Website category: book
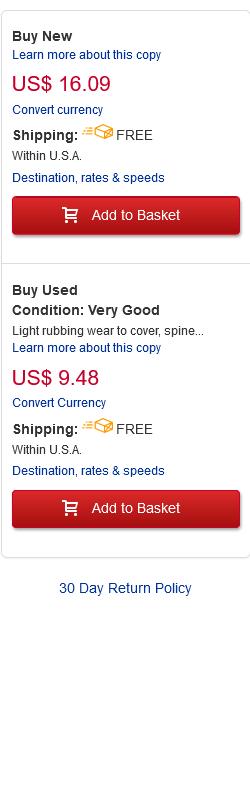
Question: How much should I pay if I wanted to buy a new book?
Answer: US$ 16.09

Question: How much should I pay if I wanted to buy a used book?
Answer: US$ 9.48

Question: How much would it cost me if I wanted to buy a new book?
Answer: US$ 16.09

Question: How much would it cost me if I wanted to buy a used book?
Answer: US$ 9.48

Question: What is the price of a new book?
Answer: US$ 16.09

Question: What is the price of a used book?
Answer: US$ 9.48

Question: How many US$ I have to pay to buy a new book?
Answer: US$ 16.09

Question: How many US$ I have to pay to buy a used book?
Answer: US$ 9.48

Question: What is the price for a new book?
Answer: US$ 16.09

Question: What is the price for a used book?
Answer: US$ 9.48

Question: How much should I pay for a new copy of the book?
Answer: US$ 16.09

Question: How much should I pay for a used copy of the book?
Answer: US$ 9.48

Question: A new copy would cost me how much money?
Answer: US$ 16.09

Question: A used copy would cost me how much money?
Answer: US$ 9.48

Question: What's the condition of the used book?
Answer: Very Good

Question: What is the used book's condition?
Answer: Very Good

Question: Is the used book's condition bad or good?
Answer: Very Good

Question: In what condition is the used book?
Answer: Very Good

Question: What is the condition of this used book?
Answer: Very Good

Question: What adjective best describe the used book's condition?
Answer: Very Good

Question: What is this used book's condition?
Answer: Very Good

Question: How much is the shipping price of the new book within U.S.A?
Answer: FREE

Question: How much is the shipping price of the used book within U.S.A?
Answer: FREE

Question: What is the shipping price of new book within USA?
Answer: FREE

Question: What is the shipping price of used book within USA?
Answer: FREE

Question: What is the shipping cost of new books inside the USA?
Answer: FREE

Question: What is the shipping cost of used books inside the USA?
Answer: FREE

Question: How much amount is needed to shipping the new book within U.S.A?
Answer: FREE

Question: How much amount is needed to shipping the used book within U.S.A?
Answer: FREE

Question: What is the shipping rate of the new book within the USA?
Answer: FREE

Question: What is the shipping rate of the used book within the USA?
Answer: FREE

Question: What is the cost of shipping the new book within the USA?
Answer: FREE

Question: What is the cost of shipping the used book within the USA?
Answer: FREE

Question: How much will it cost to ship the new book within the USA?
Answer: FREE

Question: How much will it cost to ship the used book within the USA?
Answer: FREE